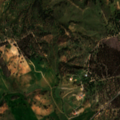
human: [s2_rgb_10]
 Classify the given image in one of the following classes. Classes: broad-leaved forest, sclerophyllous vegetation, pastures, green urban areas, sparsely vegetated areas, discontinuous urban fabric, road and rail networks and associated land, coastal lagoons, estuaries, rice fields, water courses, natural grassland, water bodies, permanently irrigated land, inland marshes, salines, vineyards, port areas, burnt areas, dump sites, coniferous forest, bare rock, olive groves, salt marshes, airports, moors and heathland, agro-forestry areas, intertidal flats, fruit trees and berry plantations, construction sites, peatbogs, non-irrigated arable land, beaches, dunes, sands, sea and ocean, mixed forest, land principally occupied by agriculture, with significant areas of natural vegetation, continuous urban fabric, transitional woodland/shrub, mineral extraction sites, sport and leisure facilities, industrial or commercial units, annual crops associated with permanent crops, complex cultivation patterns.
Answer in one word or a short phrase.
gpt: non-irrigated arable land, land principally occupied by agriculture, with significant areas of natural vegetation, agro-forestry areas, broad-leaved forest, transitional woodland/shrub